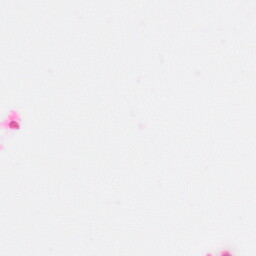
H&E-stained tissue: Colon